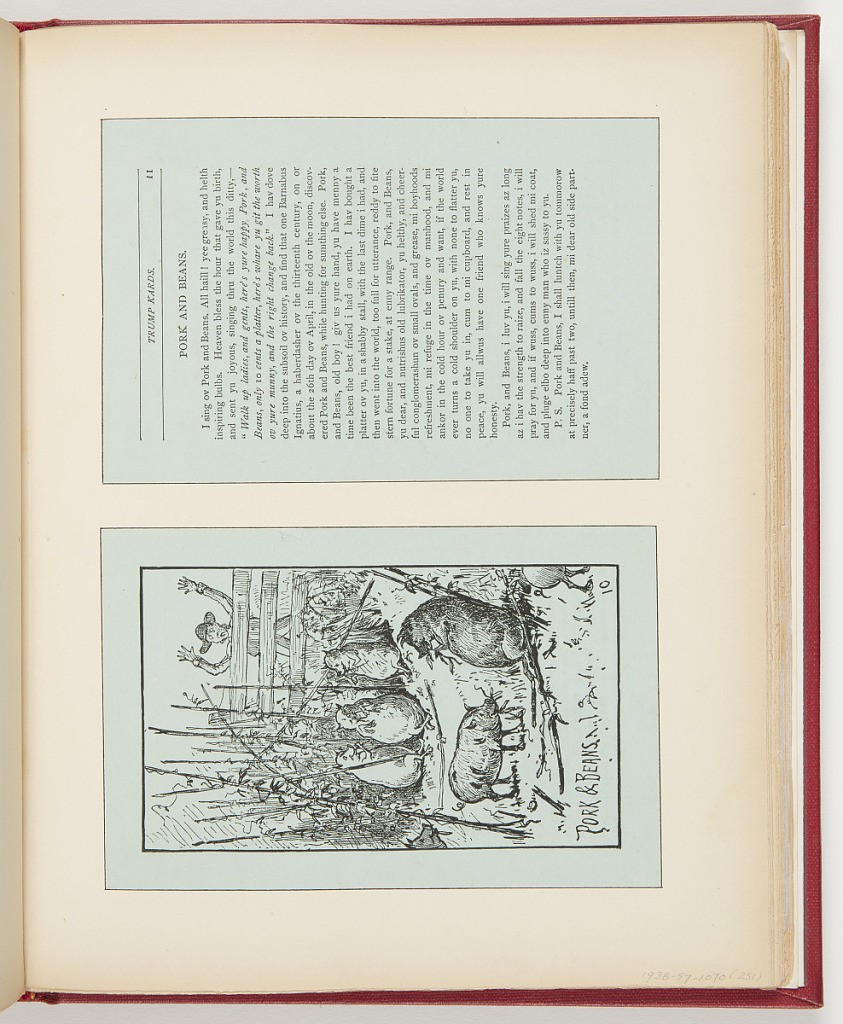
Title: Pork and Beans
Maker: Frederick Stuart Church, American, 1842–1924
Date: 1877
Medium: Printed in black ink on blue paper
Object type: Ephemera
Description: Top; short story on pork and beans. Bottom; pigs sitting and eating vegetation; background, man with hat behind wooden fence screams in surprised, arms extended out in shock.